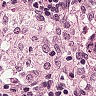
Metastatic tissue present: no